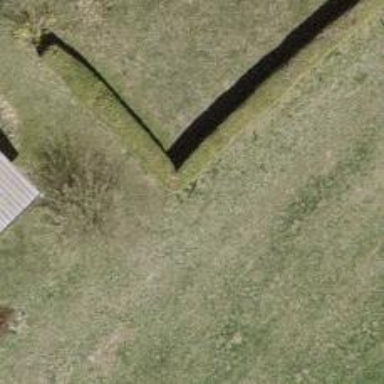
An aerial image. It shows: Hedge acting as barrier.